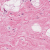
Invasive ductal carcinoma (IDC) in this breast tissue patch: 0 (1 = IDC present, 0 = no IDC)